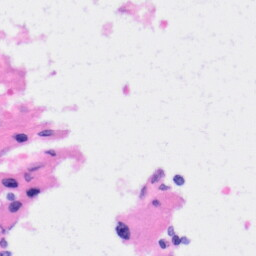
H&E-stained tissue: Liver